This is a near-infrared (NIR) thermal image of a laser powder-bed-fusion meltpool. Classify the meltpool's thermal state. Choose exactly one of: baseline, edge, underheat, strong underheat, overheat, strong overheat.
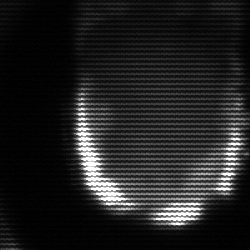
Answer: baseline